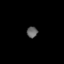
Tissue: lung
Cell type: Endothelial cells
Senescence score: 0.1825
Nuclear area (px): 119
Mean DAPI intensity: 97.571